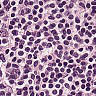
Metastatic tissue present: no